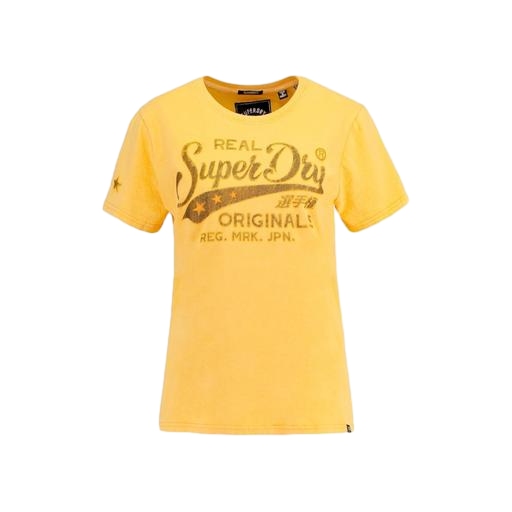
yellow graphic tee, yellow iconic women's round neck t-shirt, yellow jersey tee, white background